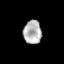
Tissue: lung
Cell type: T cells
Senescence score: 0.2272
Nuclear area (px): 426
Mean DAPI intensity: 175.732